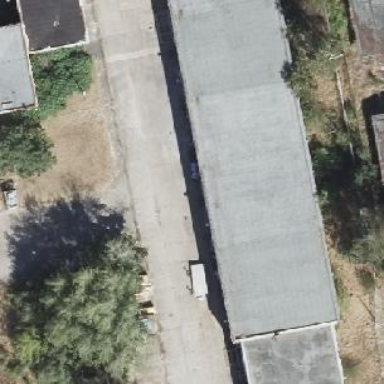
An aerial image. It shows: Warehouse building.